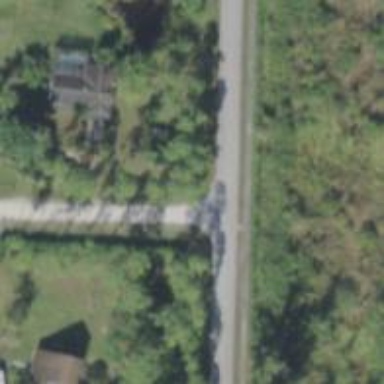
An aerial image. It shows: Stop road.